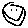
Label: smiley face